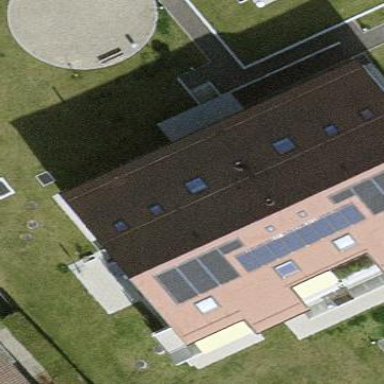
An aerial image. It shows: Residential building.